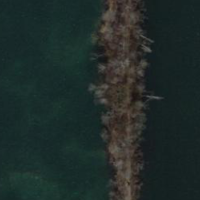
EUNIS habitat code: 15
Species observed at this site:
Euphorbia cyparissias
Cephalanthera longifolia